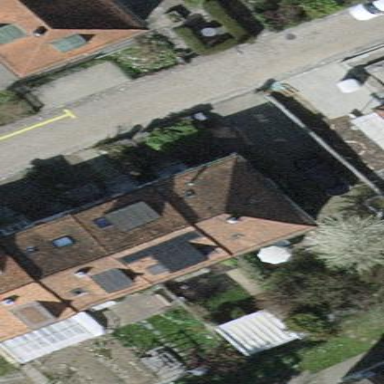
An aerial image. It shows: Terrace building.